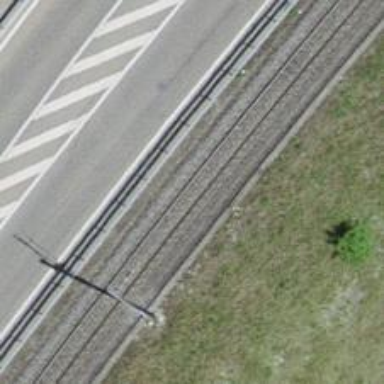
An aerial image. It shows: Narrow-gauge railway track with one electrified contact line.